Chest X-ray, PA view. Patient: 40 years old, sex M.
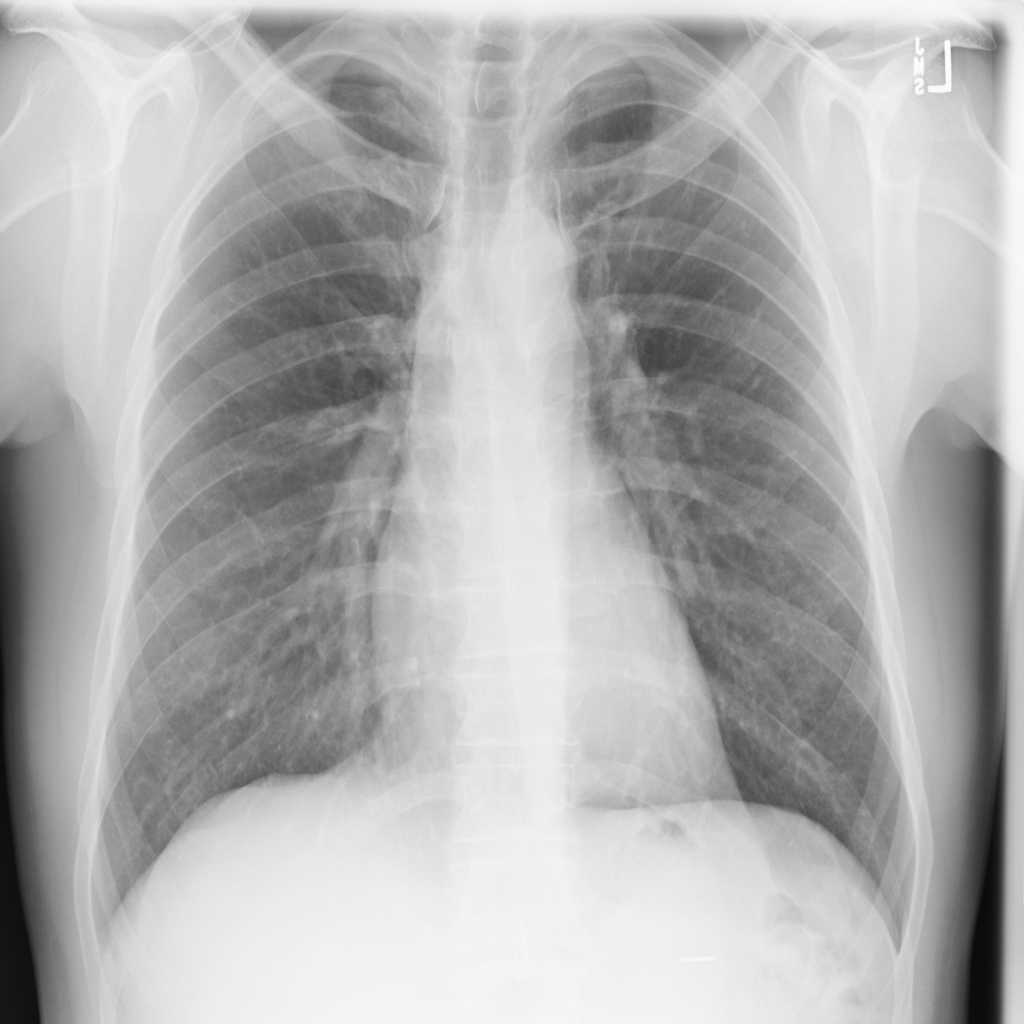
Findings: No Finding